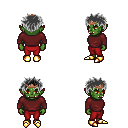
a pixel art fantasy rpg character, female body template, orc, green skin, maroon long-sleeve shirt, red pants, gray bedhead hairstyle, bronze tiara, gold boots, four views (front, back, left, right), 2x2 character sprite sheet, small pixel art, hard edges, no anti-aliasing